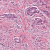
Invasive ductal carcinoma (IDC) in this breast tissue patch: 1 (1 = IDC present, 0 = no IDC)